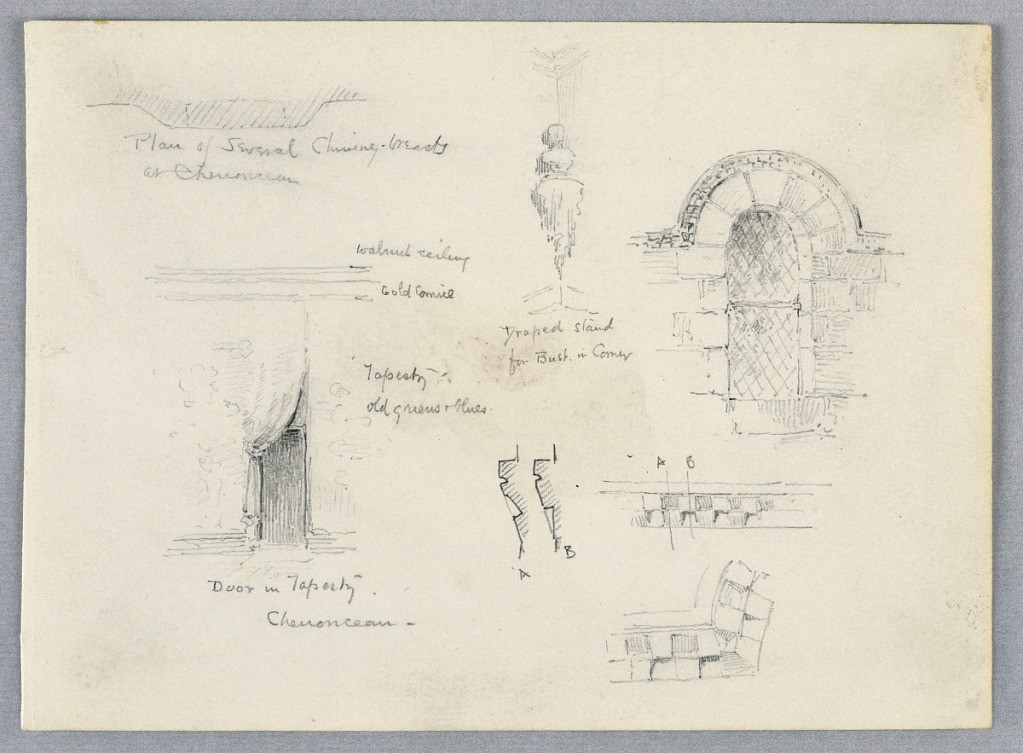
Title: Architectural Sketches from Chenonceaux
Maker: Arnold William Brunner, American, 1857–1925
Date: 1883
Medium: Graphite on paper
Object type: Drawing
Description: Sketches for a door in tapestry, an arched window, stonework, pedestal for a bust.